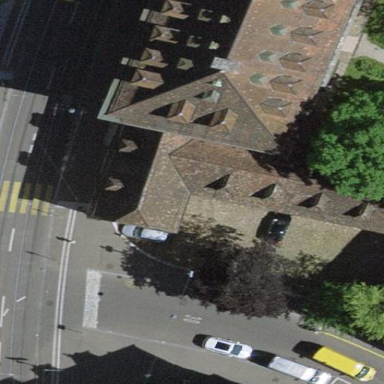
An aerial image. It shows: Museum building.